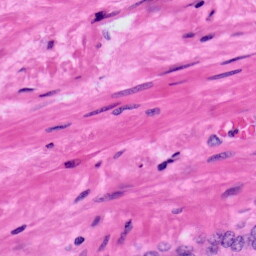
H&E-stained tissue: Prostate